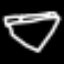
Label: diamond